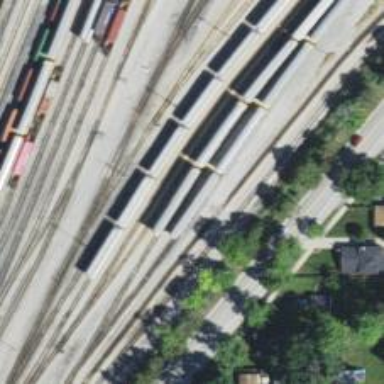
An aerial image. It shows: Railway yard used for servicing trains.